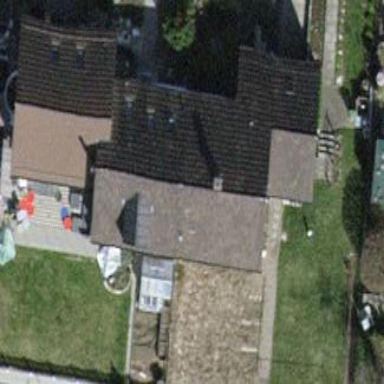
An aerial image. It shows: Building with tiled roof.